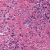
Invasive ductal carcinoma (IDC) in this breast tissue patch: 1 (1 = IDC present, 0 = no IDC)